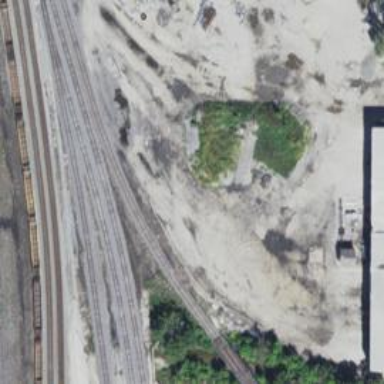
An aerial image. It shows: Abandoned railway yard.